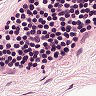
Metastatic tissue present: no